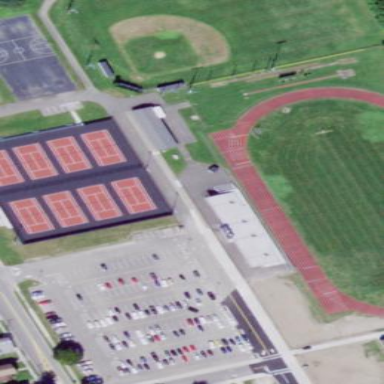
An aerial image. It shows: Asphalt tennis court on pitch.